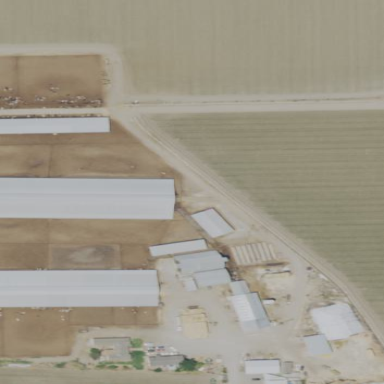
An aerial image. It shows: Farmyard area.